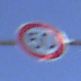
Verkehrszeichen: Geschwindigkeit50
Umgebung: Outdoor, Nature
Tageszeit: MorningAfternoon
Wetter: Clear
Licht: Natural
Jahreszeit: NotSpecified
Kontrast: HighContrast